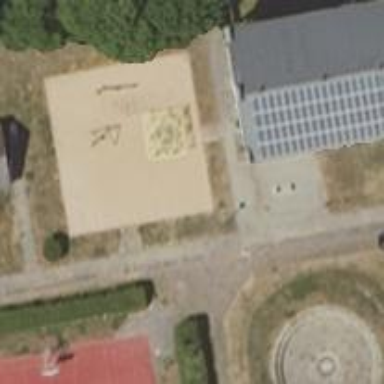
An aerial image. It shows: Playground area for leisure activities on the land.